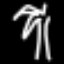
Label: palm tree